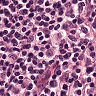
Metastatic tissue present: no